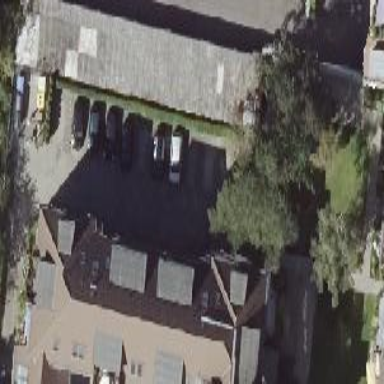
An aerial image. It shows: Apartment building with hipped roof.